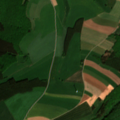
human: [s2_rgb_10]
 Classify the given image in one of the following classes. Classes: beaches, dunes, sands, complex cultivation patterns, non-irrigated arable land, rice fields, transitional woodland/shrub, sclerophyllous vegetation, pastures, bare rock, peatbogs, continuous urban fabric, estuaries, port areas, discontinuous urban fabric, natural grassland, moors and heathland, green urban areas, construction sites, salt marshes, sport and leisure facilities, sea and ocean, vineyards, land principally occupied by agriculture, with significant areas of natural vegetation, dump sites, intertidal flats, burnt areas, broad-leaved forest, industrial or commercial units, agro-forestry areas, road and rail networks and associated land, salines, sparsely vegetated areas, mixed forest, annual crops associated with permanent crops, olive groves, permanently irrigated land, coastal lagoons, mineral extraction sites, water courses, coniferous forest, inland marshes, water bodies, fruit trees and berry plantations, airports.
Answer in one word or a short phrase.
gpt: non-irrigated arable land, pastures, complex cultivation patterns, broad-leaved forest, mixed forest